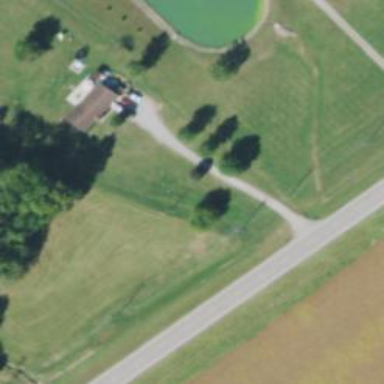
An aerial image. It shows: Driveway.